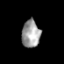
Tissue: prostate
Cell type: Myeloid cells
Senescence score: 0.7004
Nuclear area (px): 494
Mean DAPI intensity: 157.708